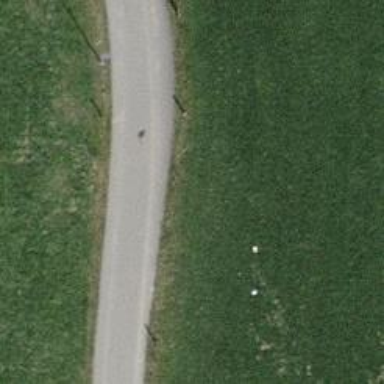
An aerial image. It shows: Asphalt track of grade1 for agricultural vehicles.